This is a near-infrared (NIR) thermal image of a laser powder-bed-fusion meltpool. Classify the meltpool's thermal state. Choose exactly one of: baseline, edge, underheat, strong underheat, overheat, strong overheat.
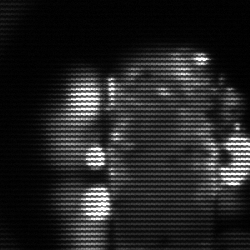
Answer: strong underheat